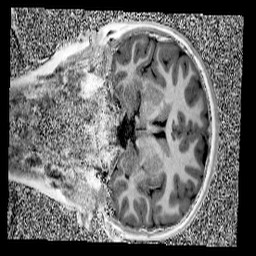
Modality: UNIT1
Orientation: coronal
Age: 10
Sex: female
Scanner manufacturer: siemens
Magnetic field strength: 3 T
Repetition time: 4 s
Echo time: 0.00299 s